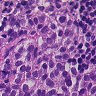
Metastatic tissue present: yes